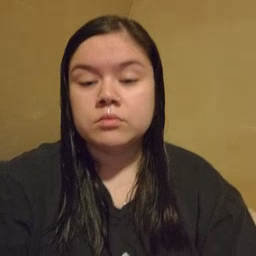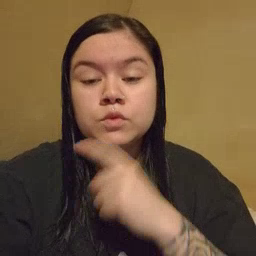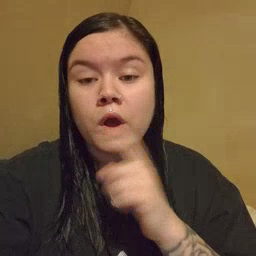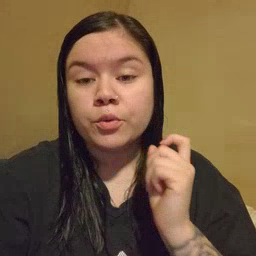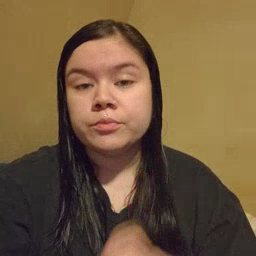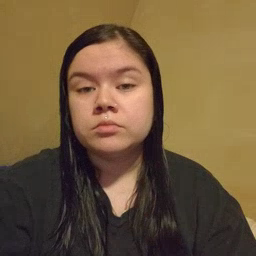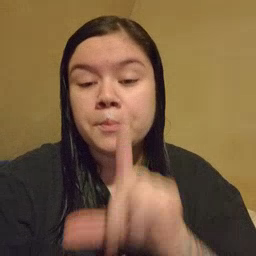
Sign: dryer